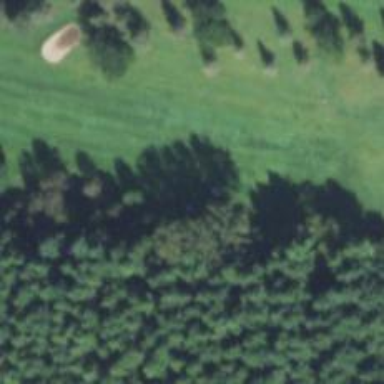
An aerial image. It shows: Golf hole.